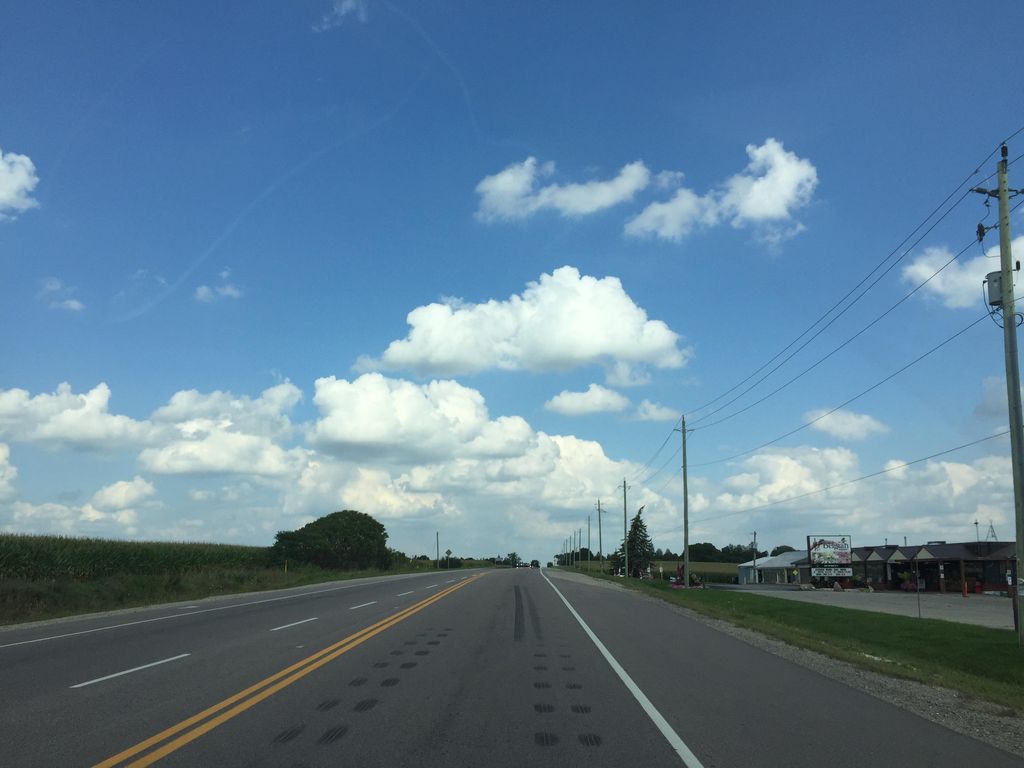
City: kitchener-waterloo